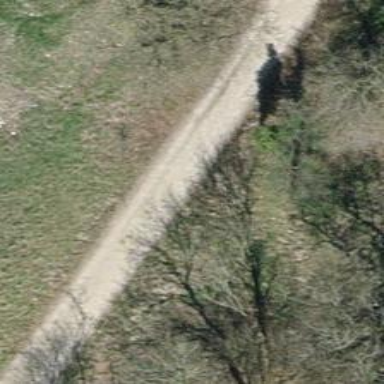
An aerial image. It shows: Compacted track with grade2 level.